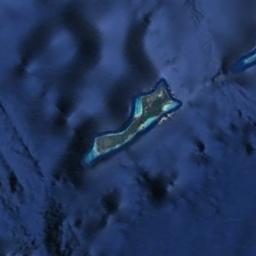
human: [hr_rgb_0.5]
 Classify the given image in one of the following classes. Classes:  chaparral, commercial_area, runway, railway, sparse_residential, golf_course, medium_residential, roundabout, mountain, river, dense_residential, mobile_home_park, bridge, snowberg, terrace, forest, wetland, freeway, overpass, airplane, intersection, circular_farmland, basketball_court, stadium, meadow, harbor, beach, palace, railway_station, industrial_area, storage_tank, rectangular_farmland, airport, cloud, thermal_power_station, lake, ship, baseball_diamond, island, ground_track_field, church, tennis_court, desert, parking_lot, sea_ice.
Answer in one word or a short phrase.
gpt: island